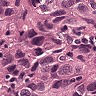
Metastatic tissue present: yes